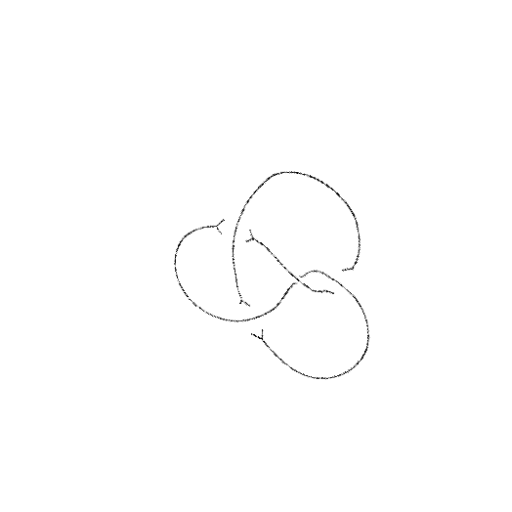
Crossing number: 4